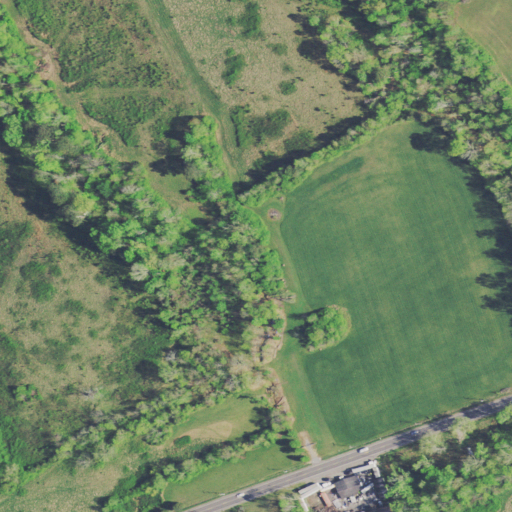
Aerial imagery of valley in Tennessee named White Oak Valley containing pasture, deciduous forest, low intensity development, open development, mixed forest, and medium intensity development